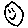
Label: smiley face